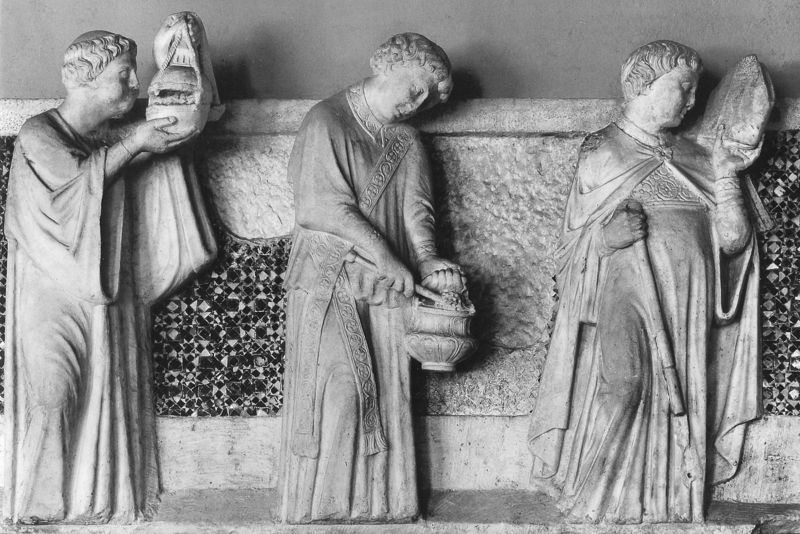
Titel: Fragmente vom Grabmal des Riccardo Annbaldi
Künstler: Arnolfo di Cambio
Standort: Rom, S. Giovanni in Laterano (EU - I - Latium)
Schlagwörter: mann, schatten, umhang, weiß, hut, männer, ornament, stein, figur, gewand, drei, gewänder, borte, skulptur, relief, topf, bischof, faltenwurf, stola, mosaik, skulpturen, statuen, priester, weihrauch, weihrauchfass, mitra, mönche, könige, heilige, räuchern, eimer, tonsur, gewände, geschenke, fibel, steinfiguren, sprengel, heilige könige, weiwasser, skulputren, staturen, mira